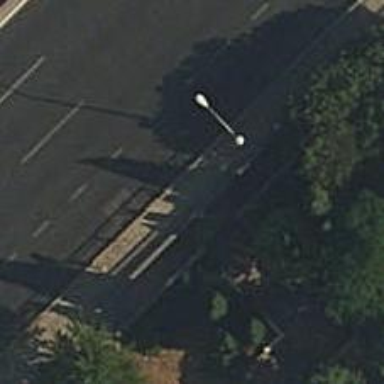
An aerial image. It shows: Footway tunnel.